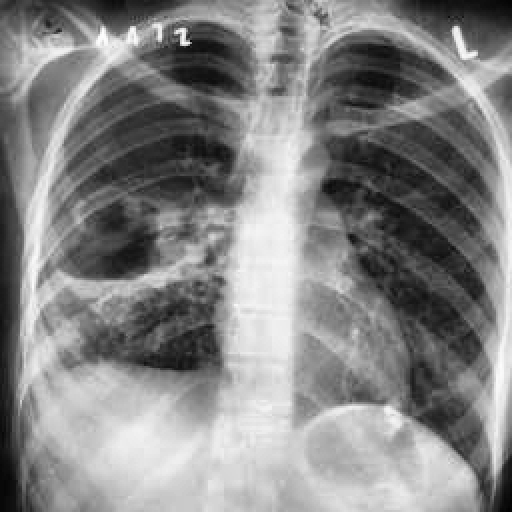
Finding: TUBERCULOSIS